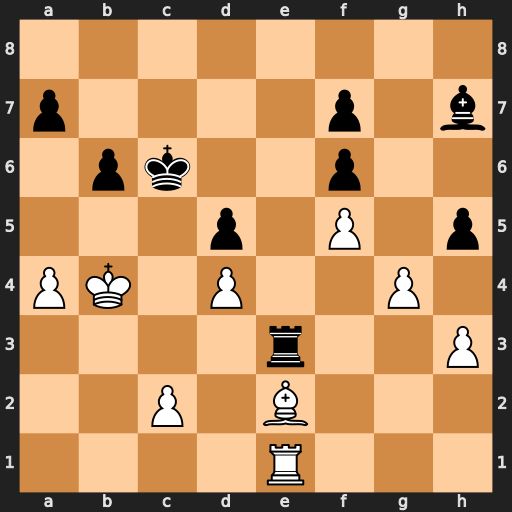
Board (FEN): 8/p4p1b/1pk2p2/3p1P1p/PK1P2P1/4r2P/2P1B3/4R3
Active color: w
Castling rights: -
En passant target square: -
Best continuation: Bb5+ Kc7 Rxe3